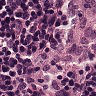
Metastatic tissue present: no